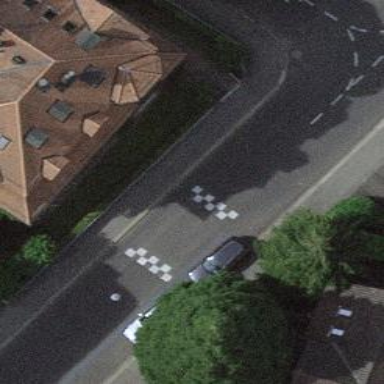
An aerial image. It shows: Table-style traffic calming feature.